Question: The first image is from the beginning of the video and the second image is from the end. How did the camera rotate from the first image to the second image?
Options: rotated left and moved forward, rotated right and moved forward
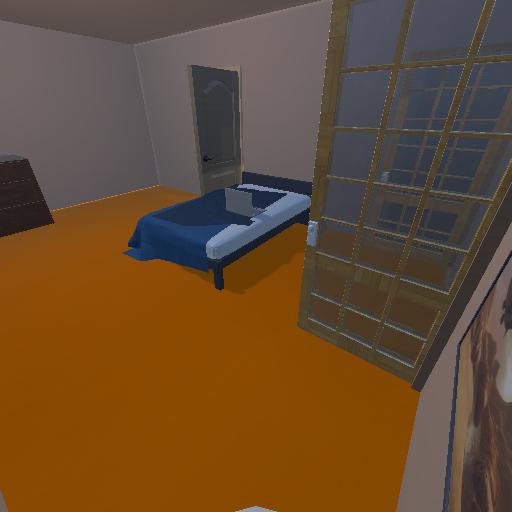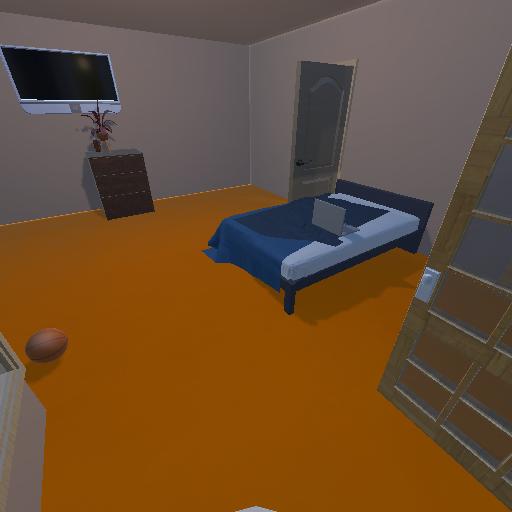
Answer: rotated left and moved forward